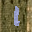
Label: 1